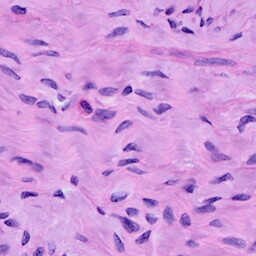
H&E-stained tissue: Cervix